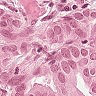
Metastatic tissue present: yes